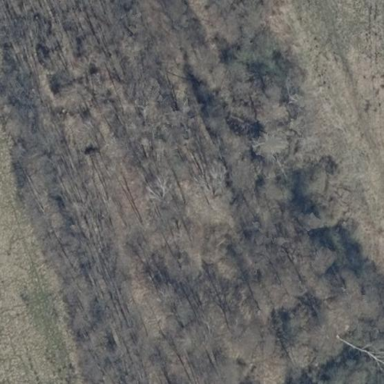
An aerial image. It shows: Forest area.